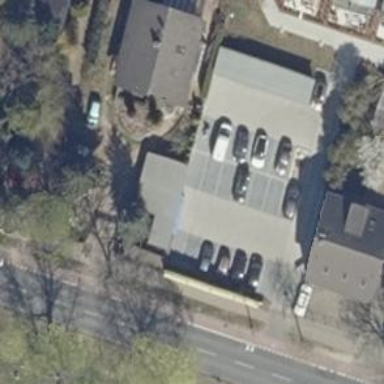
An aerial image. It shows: Road serving as parking aisle.